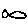
Label: fish